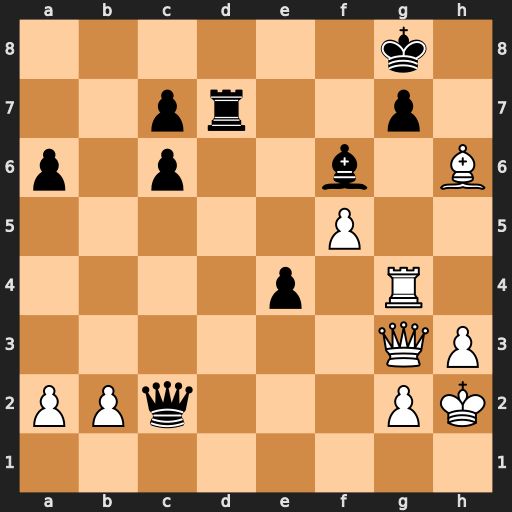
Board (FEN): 6k1/2pr2p1/p1p2b1B/5P2/4p1R1/6QP/PPq3PK/8
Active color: w
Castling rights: -
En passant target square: -
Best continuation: Bxg7 Rxg7 Rxg7+ Bxg7 f6